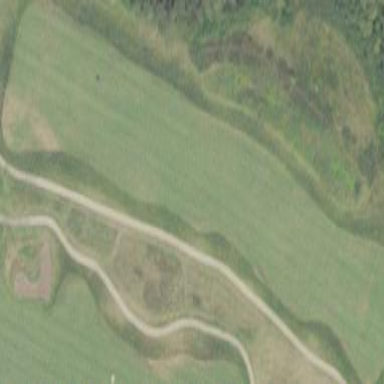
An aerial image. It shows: Golf fairway in the image.